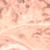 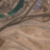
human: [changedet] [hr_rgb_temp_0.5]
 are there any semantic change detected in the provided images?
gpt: A river was created near the street.